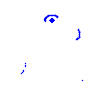
Particle: pion